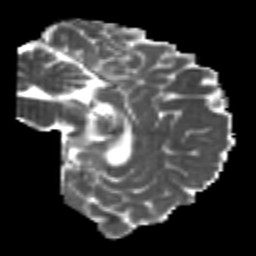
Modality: MD
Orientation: sagittal
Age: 23
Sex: male
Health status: healthy
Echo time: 0.074 s